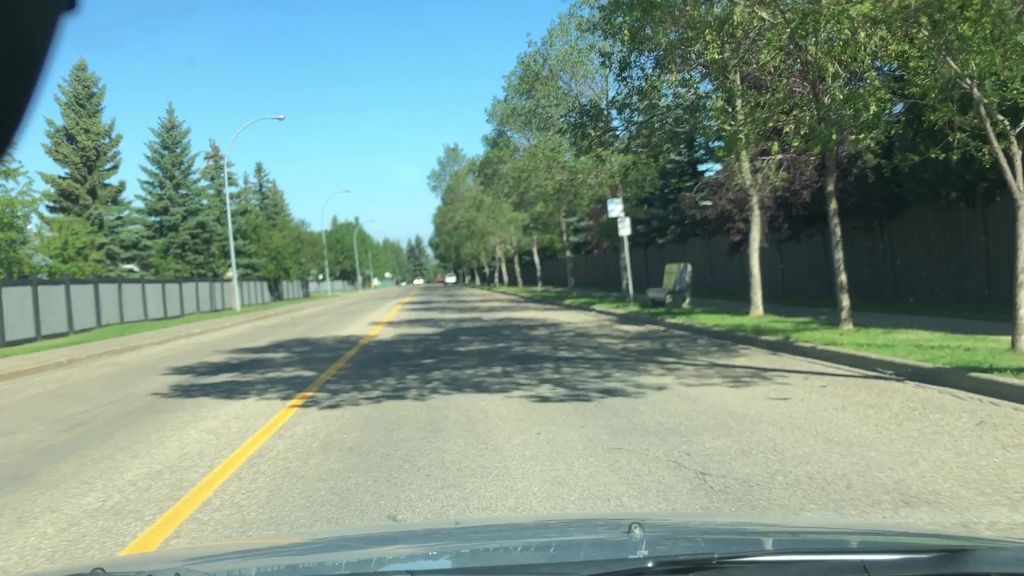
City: edmonton